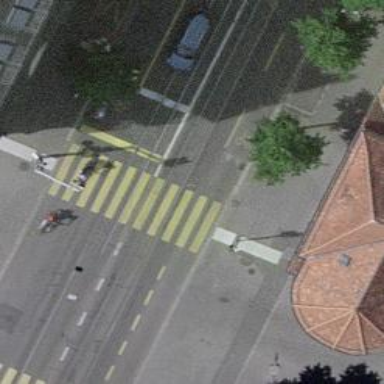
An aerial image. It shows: Tram crossing on the railway.